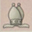
Piece: wB